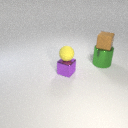
small purple metal cube to the left of large green metal cylinder